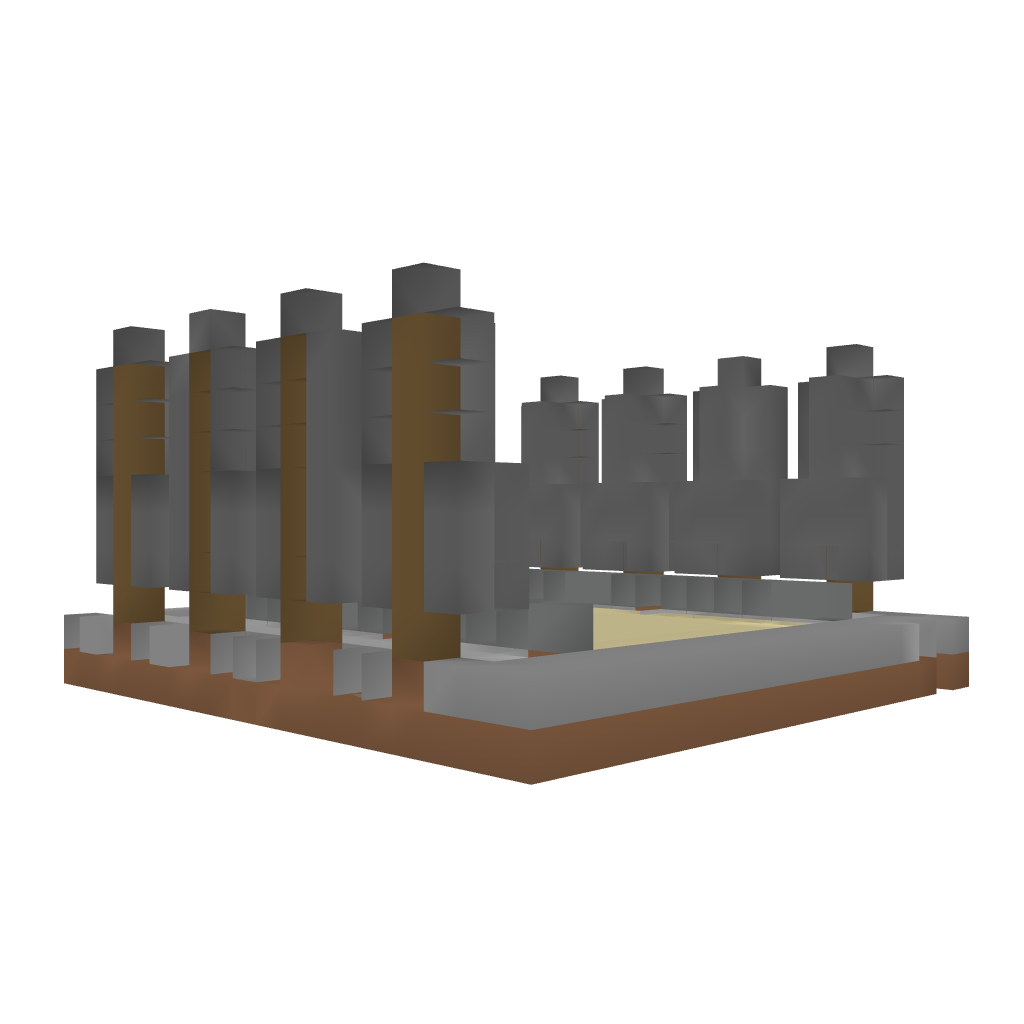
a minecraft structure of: Road / Route